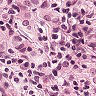
Metastatic tissue present: yes